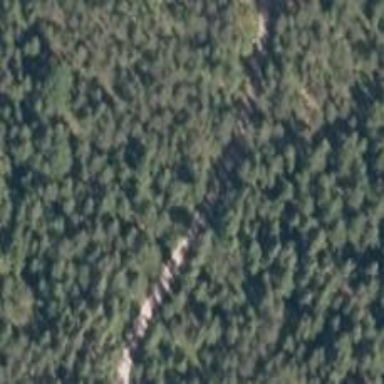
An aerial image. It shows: Cliff in nature.